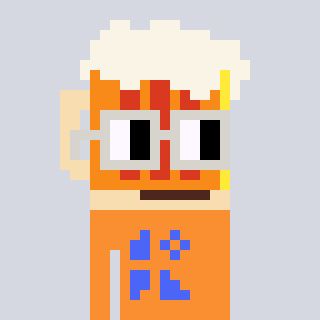
a pixel art character with square light gray glasses, a beer-shaped head and a orange-colored body on a cool background